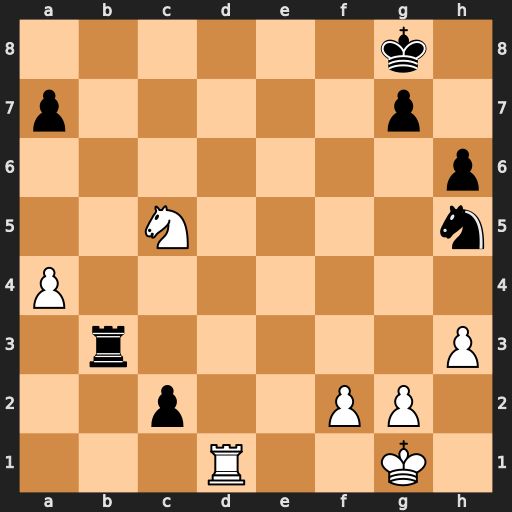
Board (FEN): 6k1/p5p1/7p/2N4n/P7/1r5P/2p2PP1/3R2K1
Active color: w
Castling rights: -
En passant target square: -
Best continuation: Rd8+ Kf7 Nxb3